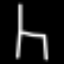
Label: chair